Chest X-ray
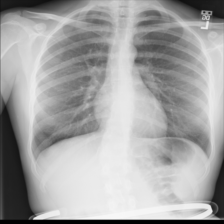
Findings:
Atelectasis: negative
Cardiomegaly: negative
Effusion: negative
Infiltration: negative
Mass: negative
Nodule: negative
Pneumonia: negative
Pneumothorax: negative
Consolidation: negative
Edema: negative
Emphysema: negative
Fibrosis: negative
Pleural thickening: negative
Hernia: negative